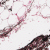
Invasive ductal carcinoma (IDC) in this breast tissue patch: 0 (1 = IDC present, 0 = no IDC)